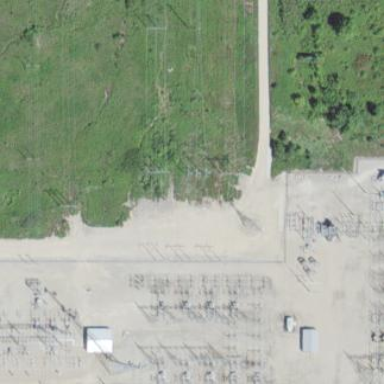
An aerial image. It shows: Industrial area used for power generation.